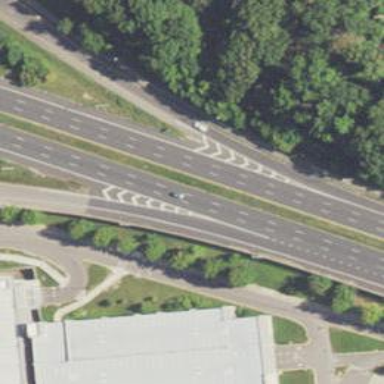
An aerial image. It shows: Primary highway that is also expressway.